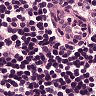
Metastatic tissue present: no